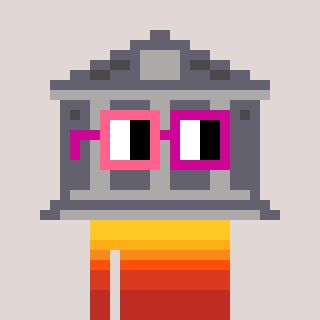
a pixel art character with square pink and red glasses, a bank-shaped head and a bege-colored body on a warm background